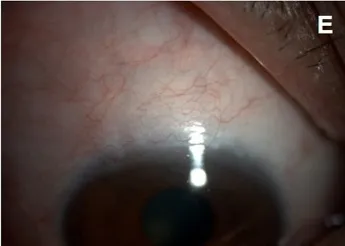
Clinical presentations of a patient (patient six in Supplemental Table 1) with peripheral anterior synechiae (PAS) after CLASS. (E) Slit-lamp examination of the patient at 6 months after CLASS showed no obvious filtering bleb.
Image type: ophthalmic_imaging (slit_lamp_photograph)